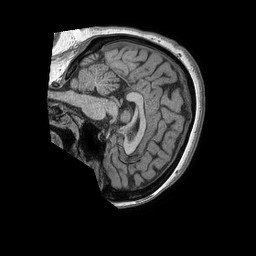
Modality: T1w
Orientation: sagittal
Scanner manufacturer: philips
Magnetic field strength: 1.5 T
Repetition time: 0.007703 s
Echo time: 0.003564 s